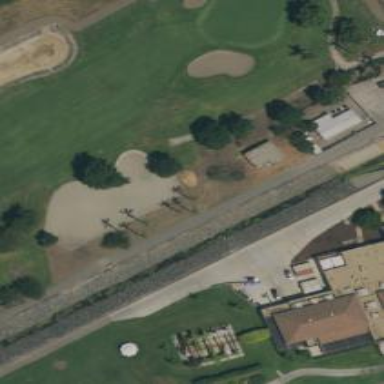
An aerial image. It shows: Golf bunker filled with sandy terrain.